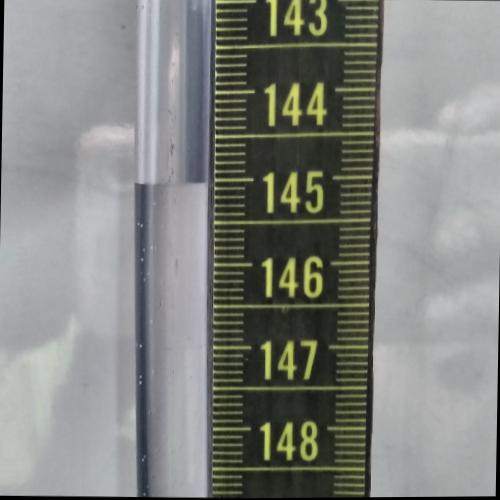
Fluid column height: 145.0 cm